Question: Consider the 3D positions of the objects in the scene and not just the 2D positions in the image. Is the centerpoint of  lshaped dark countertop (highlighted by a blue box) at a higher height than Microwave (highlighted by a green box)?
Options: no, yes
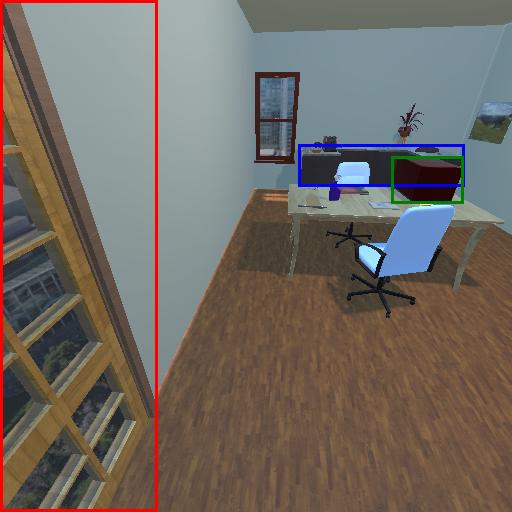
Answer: no